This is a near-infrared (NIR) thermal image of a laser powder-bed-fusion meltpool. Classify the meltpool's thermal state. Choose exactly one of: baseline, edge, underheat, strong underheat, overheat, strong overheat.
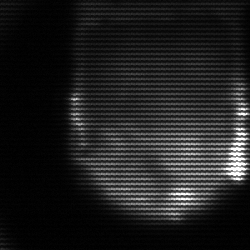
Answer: edge